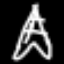
Label: The Eiffel Tower